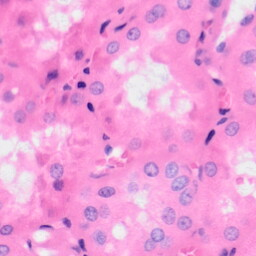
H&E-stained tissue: Kidney